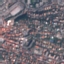
Label: Residential